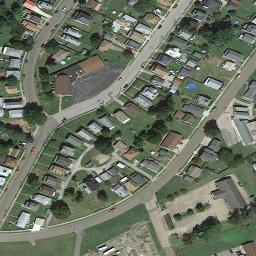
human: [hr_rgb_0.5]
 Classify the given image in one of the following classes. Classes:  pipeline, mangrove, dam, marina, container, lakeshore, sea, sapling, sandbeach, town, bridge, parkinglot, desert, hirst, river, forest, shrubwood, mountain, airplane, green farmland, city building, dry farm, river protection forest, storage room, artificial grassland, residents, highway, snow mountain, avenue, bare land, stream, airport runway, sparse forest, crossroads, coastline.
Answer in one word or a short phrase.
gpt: town